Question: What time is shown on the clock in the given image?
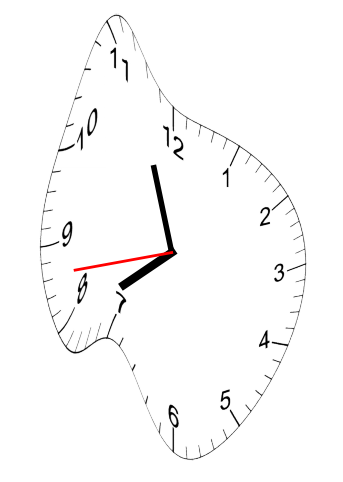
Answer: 07:56:43